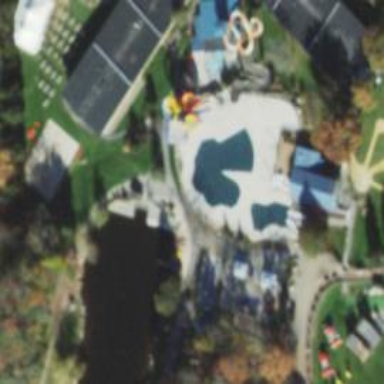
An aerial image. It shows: Shuffleboard pitch in leisure land area.